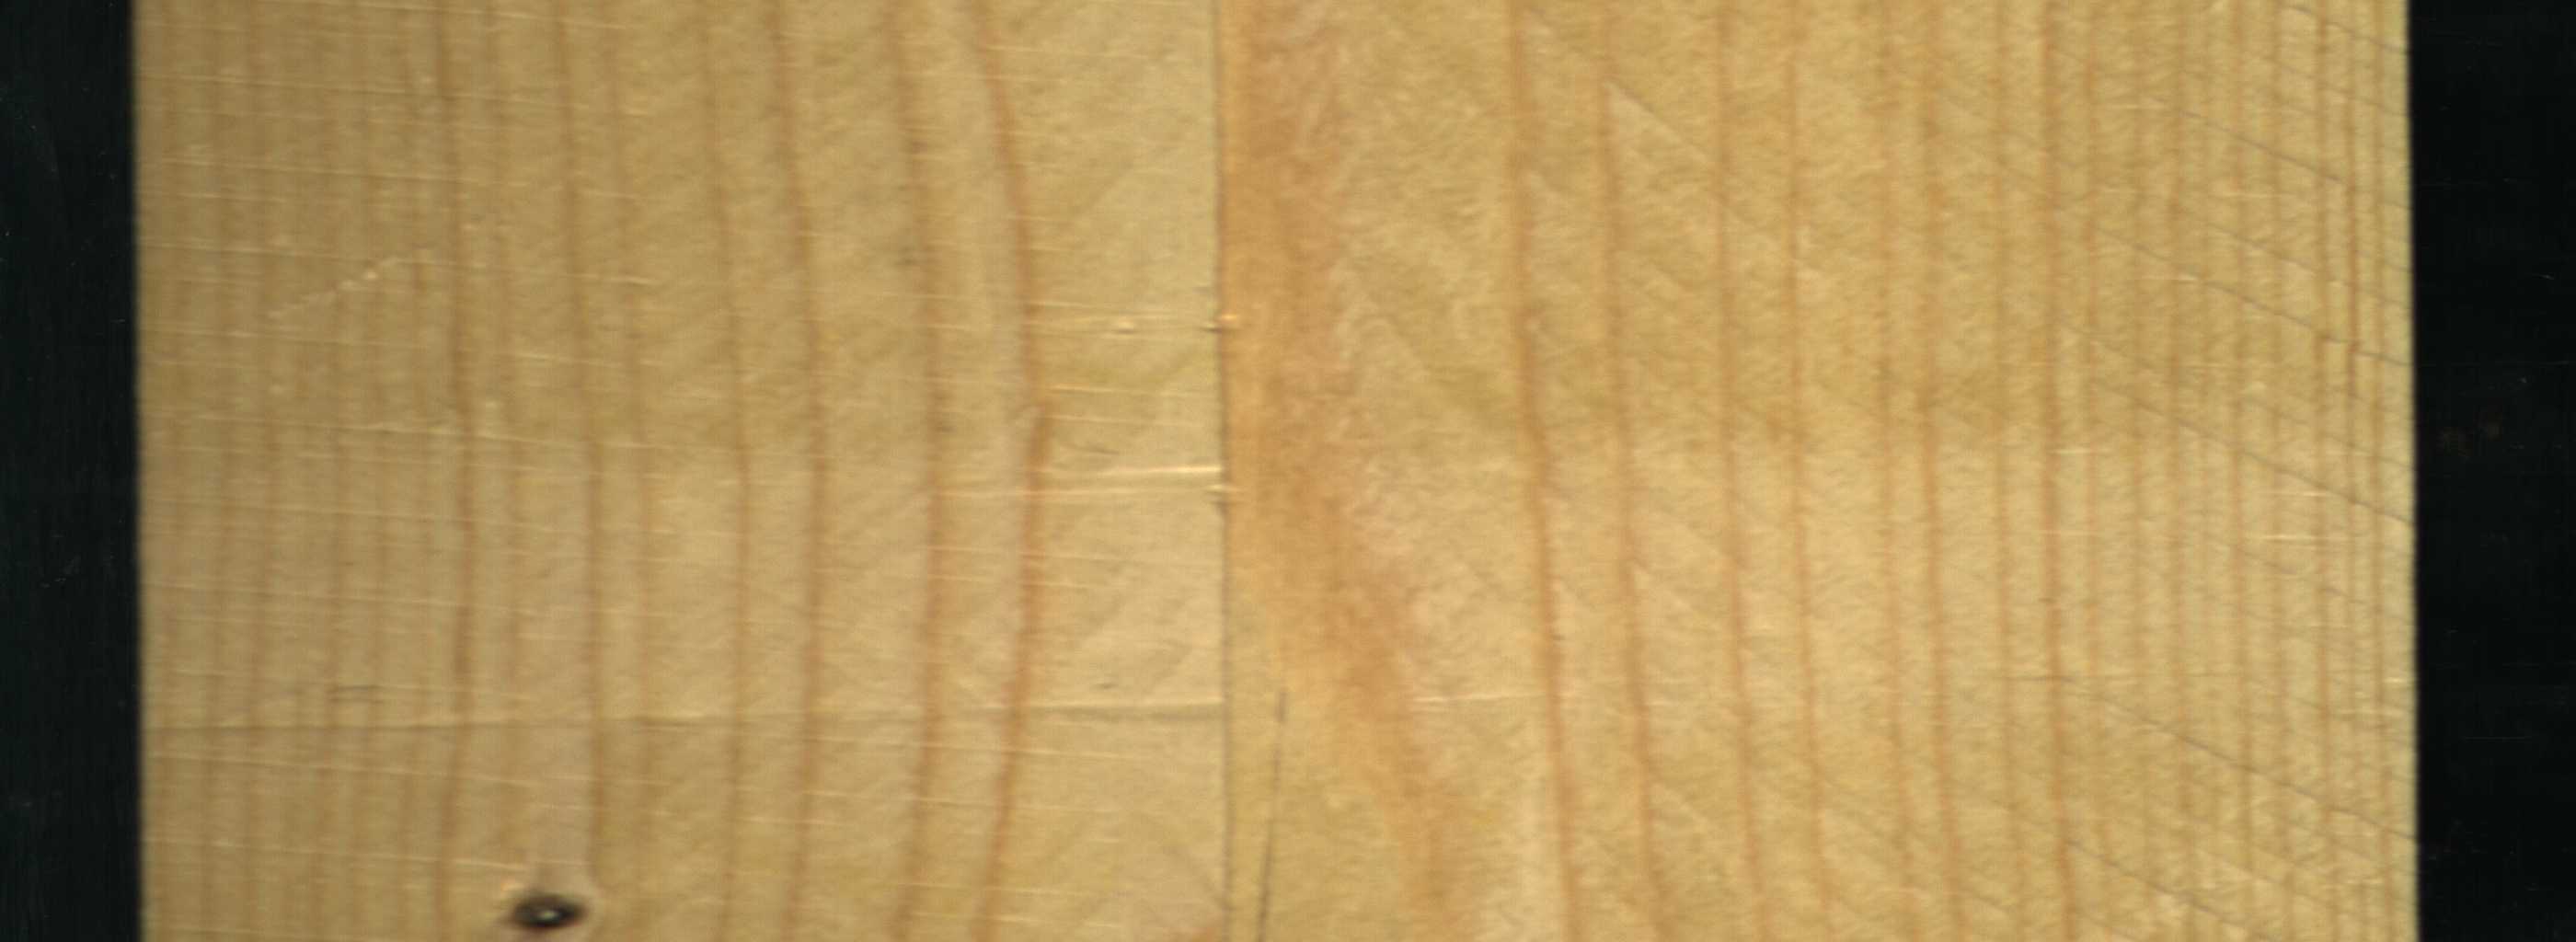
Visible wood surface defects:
Dead_Knot